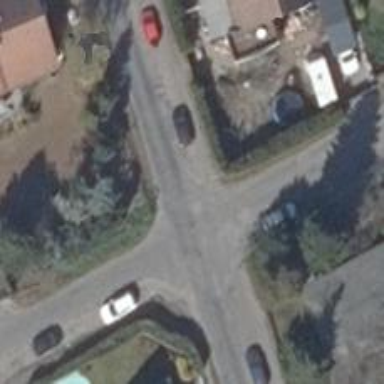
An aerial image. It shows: Residential road.